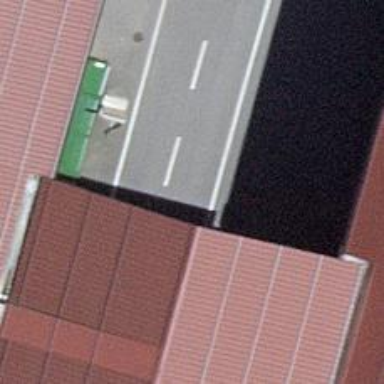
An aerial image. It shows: Service road passing through building tunnel.